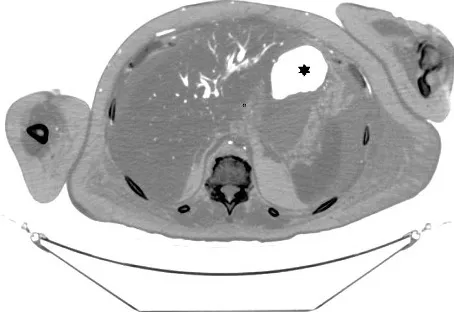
Axial CT (inverse grey scale): The hepatic parenchyma shows mostly intravascular air filling the intrahepatic vasculature and possibly minute dots of parenchymal air. The area marked with a star represents normal gastric air.
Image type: radiology (ct)